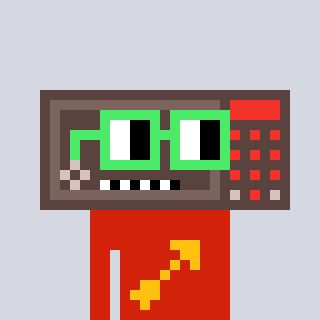
a pixel art character with square light green glasses, a wallsafe-shaped head and a red-colored body on a cool background